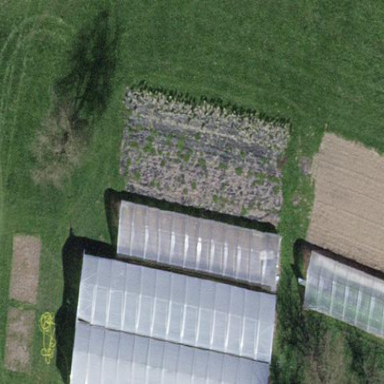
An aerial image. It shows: Greenhouse used for horticulture.